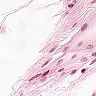
Metastatic tissue present: no